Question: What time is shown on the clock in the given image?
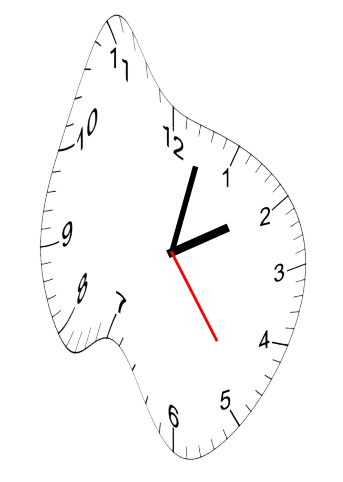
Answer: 02:02:24